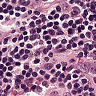
Metastatic tissue present: no